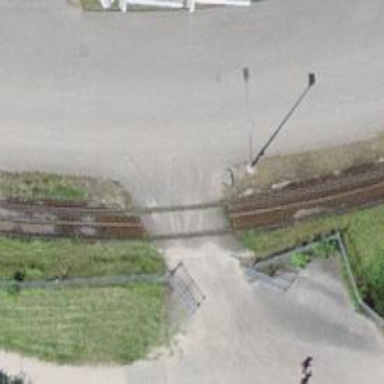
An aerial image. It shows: Level crossing along the railway.